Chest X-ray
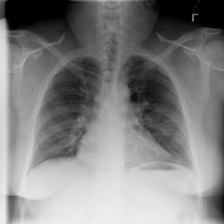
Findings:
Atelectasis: negative
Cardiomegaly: negative
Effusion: negative
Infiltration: negative
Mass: negative
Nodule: negative
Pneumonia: negative
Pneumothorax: negative
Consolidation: negative
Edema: negative
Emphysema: negative
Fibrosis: negative
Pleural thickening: negative
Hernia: negative